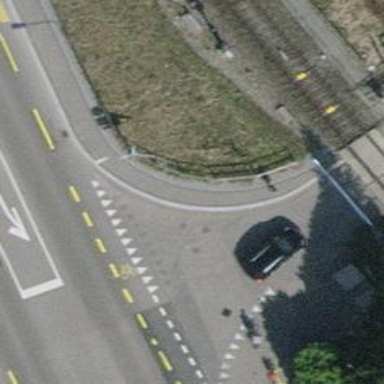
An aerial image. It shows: Asphalt sidewalk along the footway.